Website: home-depot
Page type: review-order
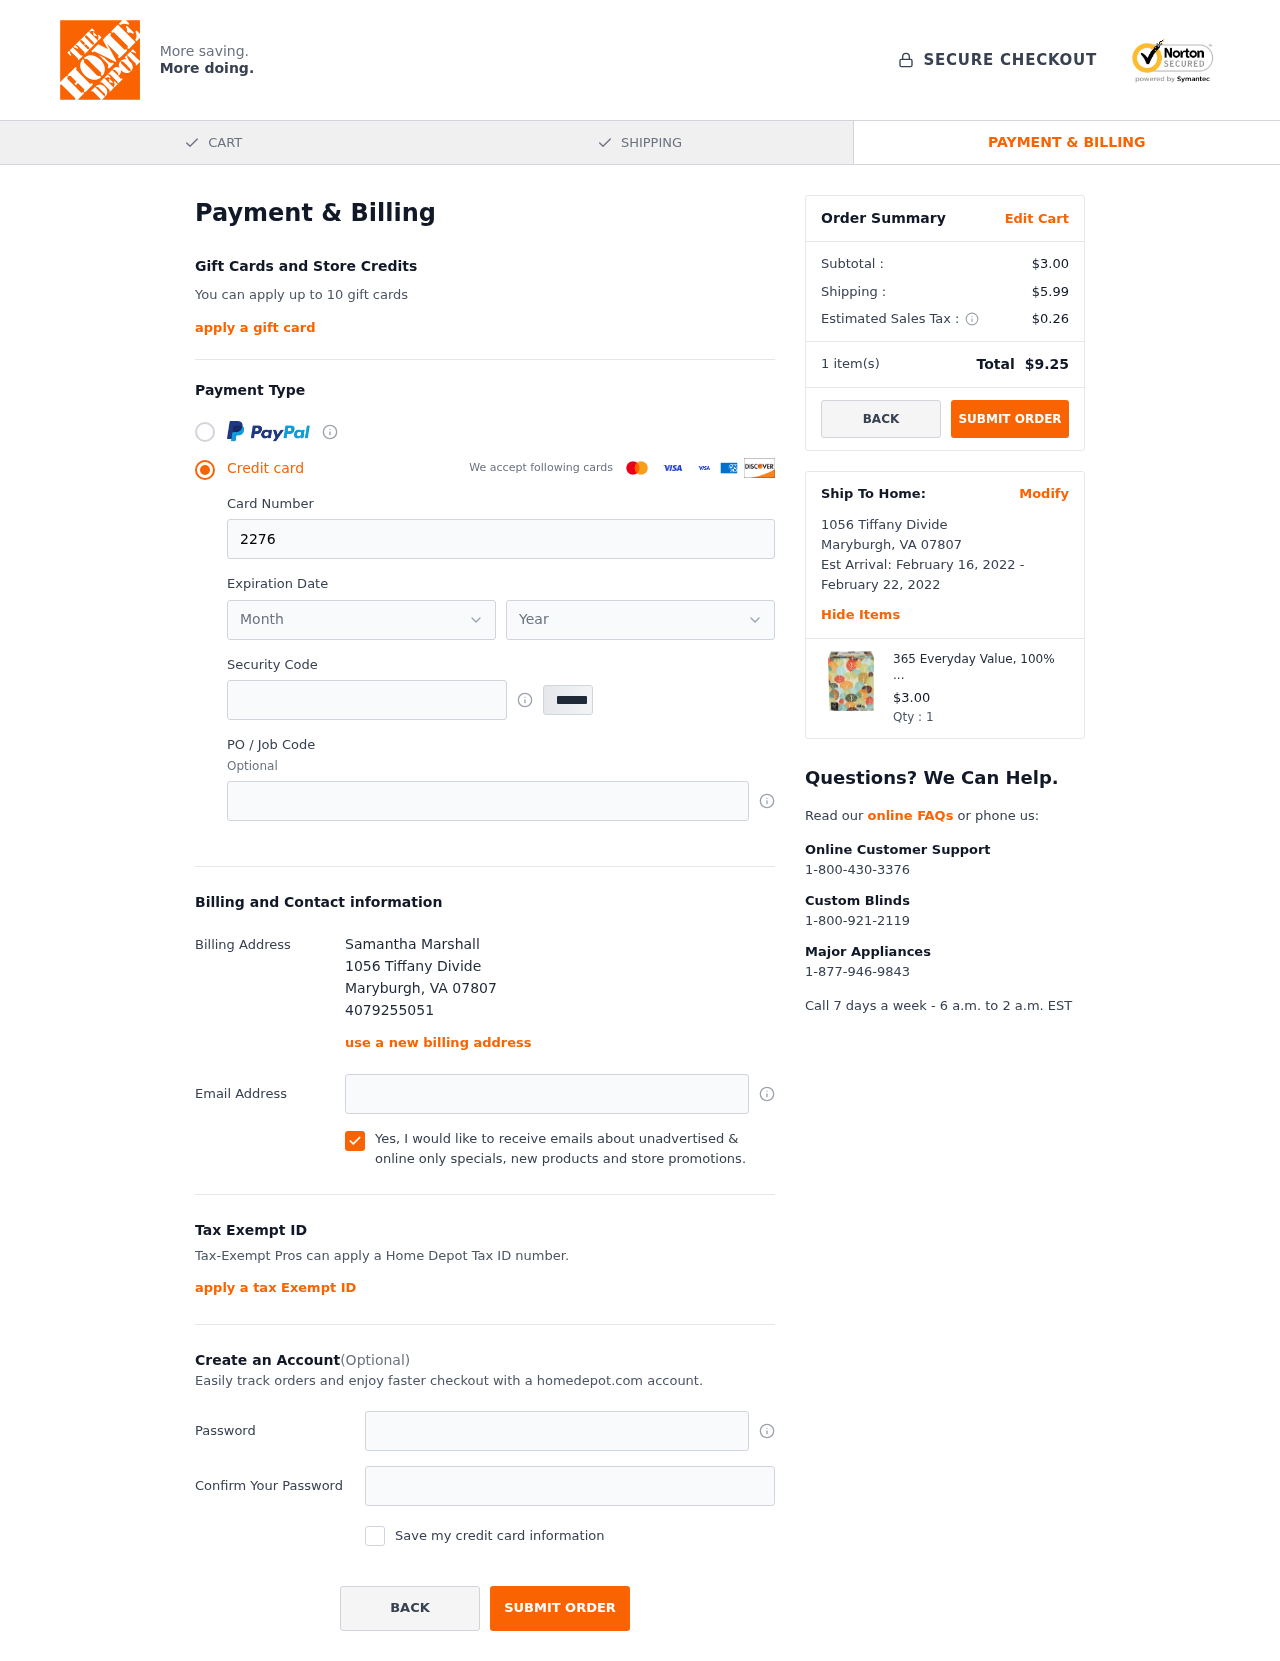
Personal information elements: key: PII_CARD_EXPIRY_MONTH
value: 06
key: PII_CARD_EXPIRY_YEAR
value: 28
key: PII_CITY
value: Maryburgh
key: PII_FULLNAME
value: Samantha Marshall
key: PII_PHONE
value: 4079255051
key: PII_POSTCODE
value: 07807
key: PII_STATE_ABBR
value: VA
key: PII_STREET
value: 1056 Tiffany Divide
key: PII_CARD_NUMBER
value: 2276 1665 1834 9768
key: PII_CARD_CVV
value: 775
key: PII_JOB_CODE
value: PRJ-4400-68
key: PII_EMAIL
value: samanthamarshall@yahoo.com
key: PII_STATE_ABBR2
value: VA
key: PII_POSTCODE_FULL
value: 07807
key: PII_POSTCODE_NUMERIC
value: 7807
Product elements: key: PRODUCT1_NAME
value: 365 Everyday Value, 100% Recycled Facial Tissue, 95 Count
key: PRODUCT1_PRICE
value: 3
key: PRODUCT1_QUANTITY
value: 1
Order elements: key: ORDER_SUBTOTAL
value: $3.00
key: ORDER_SHIPPING_COST
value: $5.99
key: ORDER_TAX
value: $0.26
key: ORDER_NUM_ITEMS
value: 1
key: ORDER_TOTAL
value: $9.25
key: ORDER_SHIPPING_DATE
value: February 16, 2022
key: ORDER_DELIVERY_DATE
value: February 22, 2022